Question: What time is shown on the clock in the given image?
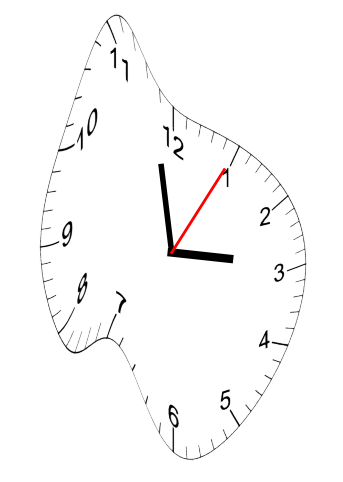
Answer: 02:58:05